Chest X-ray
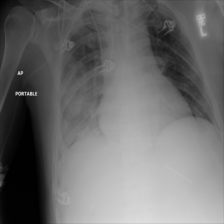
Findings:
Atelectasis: negative
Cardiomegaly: negative
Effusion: negative
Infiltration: positive
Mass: negative
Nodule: negative
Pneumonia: negative
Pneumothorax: negative
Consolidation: negative
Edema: negative
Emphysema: negative
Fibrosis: negative
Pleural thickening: negative
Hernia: negative